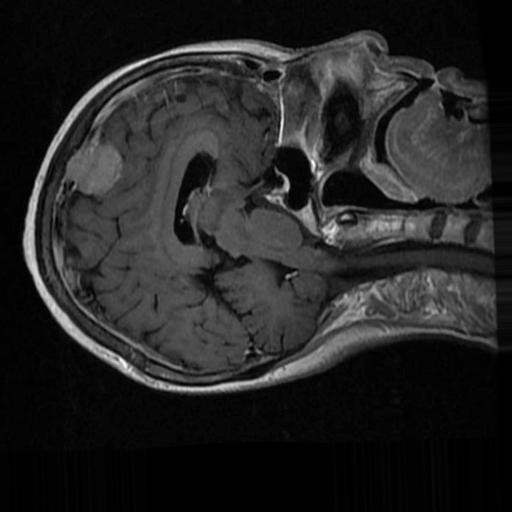
Label: brain_menin